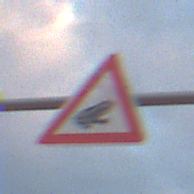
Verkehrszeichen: AmphibienwanderungLinks
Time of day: SunriseSunset
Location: Outdoor (Nature)
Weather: PartlyCloudy
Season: NotSpecified
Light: Natural